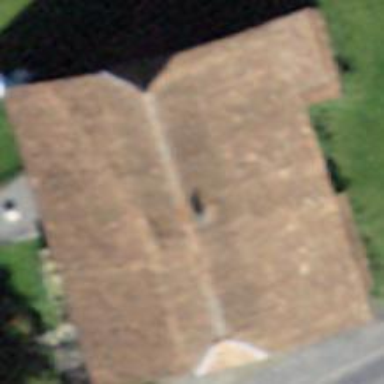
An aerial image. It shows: Farm building.